Question: I have a script on my system that provide list of active interfaces -
'''
$ interfaces
eth0
lo
wlan0
'''
Now Here is my PHP Code -
'''
<?php
$output=shell_exec('./interfaces');
$string = trim(preg_replace('/\s+/', ' ', $output));
$string = str_replace("","",$string);
$data = preg_split('/\s+/',$string); // There was a typo here, changed $output to
// $string
echo json_encode($data);
?>
'''
There goes my jquery -
'''
$.getJSON('nw/sample1.php', function(data) {
$(data).each(function(i,item) {
alert(item);
});
});
'''
I expect there should be '3' alert box visible each highlighting one of the active interface.
For e.g., 1st alert box should say '"eth0"', second say '"lo"' and so on but it is not woking as expected.
I do new to all this so clear me where am I getting it wrong ??
Thanks
'''
["eth0","lo","wlan0"]
'''
**$.each(data, ...) and $data.each ... ** both behaves in same fashion.

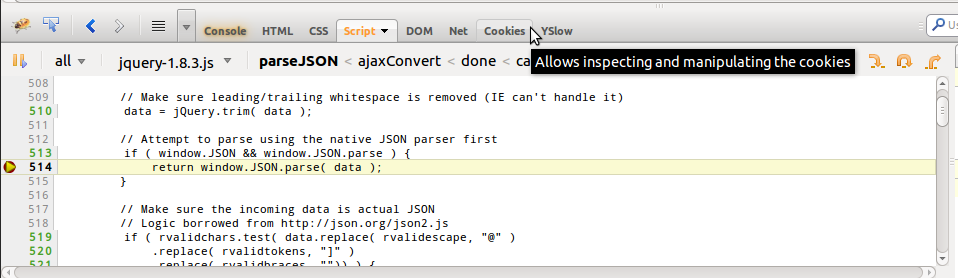
Answer: I think your problem is just the nw/sample1.php
I used a 'normal' string in sample1.php, and the $getJSON worked like a charm, so I'll focus how you retrieve the data stored in 'interfaces' file. Just check jQuery JSON is working by substituting the code in sample1.php with this:
'''
<?php
$string = 'eth0 lo wlan0';
$string = str_replace("","",$string);
$data = preg_split('/\s+/',$string);
echo json_encode($data);
'''